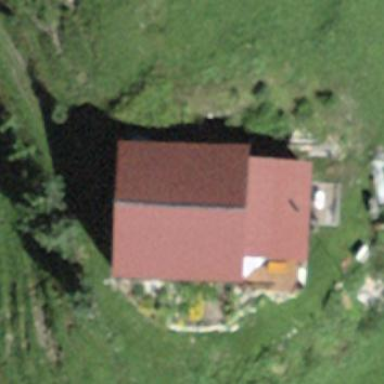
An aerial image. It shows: Gabled roof farm building.